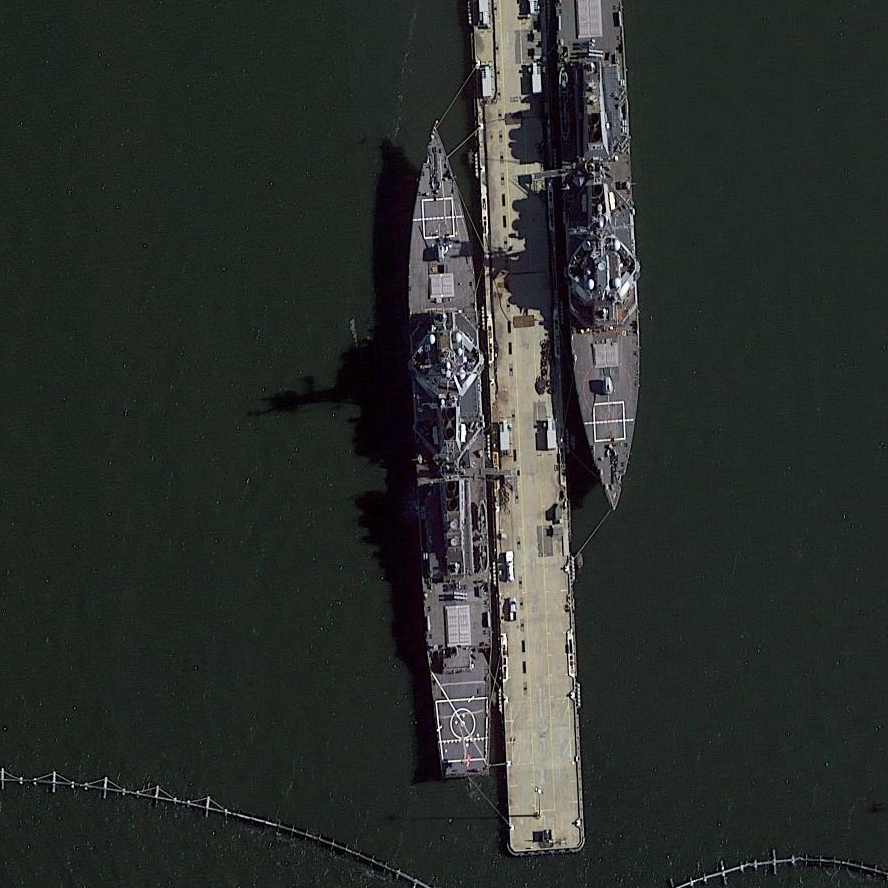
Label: destroyer